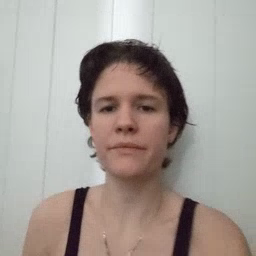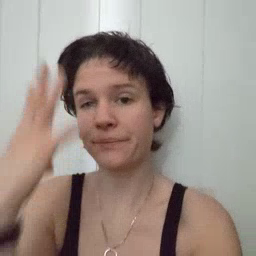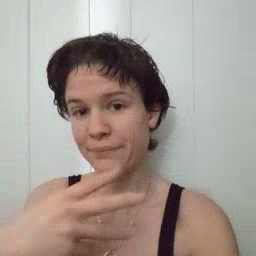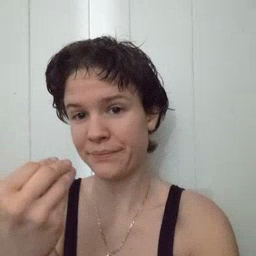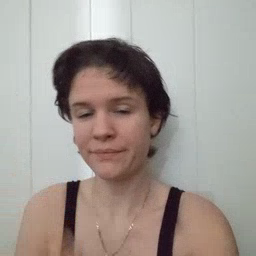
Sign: pretty